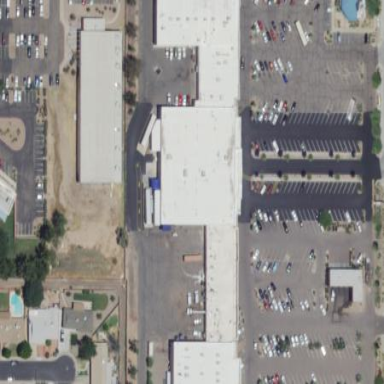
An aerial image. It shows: Retail area.